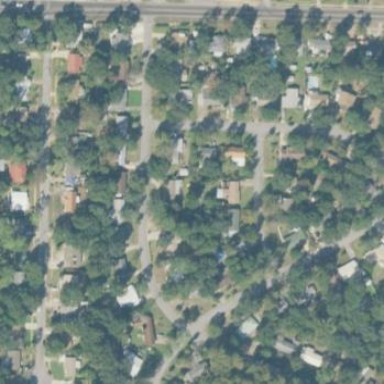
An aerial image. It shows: This residential area consists of single-family homes.